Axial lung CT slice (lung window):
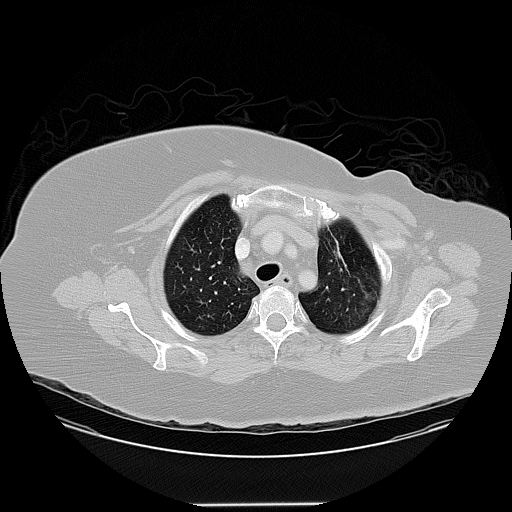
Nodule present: no